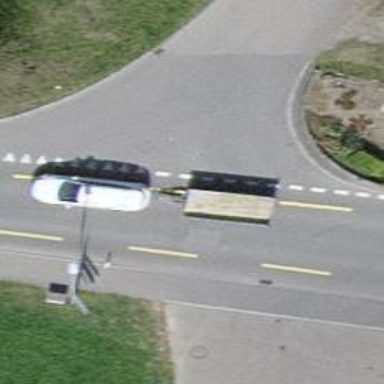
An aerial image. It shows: Road with "give way" sign.